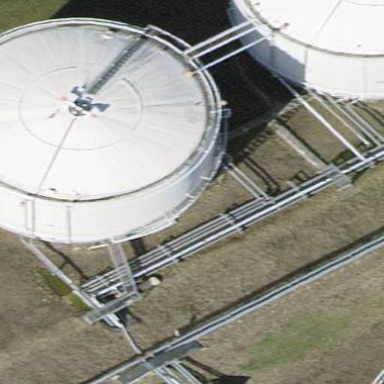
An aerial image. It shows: Industrial building housing storage tank.